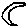
Label: moon